Question: I have a VBA/Excel that user clicks on labels (Active X - Text Label) to perform some actions. The label property is BackStyle Transparent, but when the user click, the label keep opaque, like white or whatever the BackColor property is set.
How can I keep transparent when user click on the label?

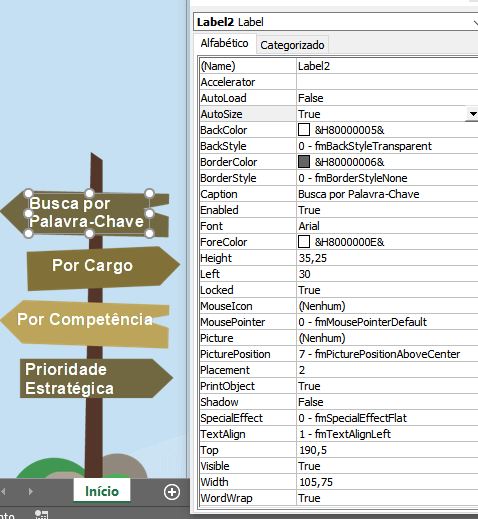
Answer: Don't use an ActiveX control for this. Any 'Shape' can be assigned to a macro, so instead of having 'Click' event handlers for ActiveX labels like so:
'''
Private Sub Label2_Click()
'do stuff
End Sub
'''
Make the handlers public, give them a meaningful name:
'''
Public Sub BuscaPorPalavraChave()
'do stuff
End Sub
'''
Replace the labels with 'TextBox' shapes - make the shape fill and border transparent, right-click the shape, and select "assign macro" - then pick 'BuscaPorPalavraChavre'. Done!

for every label. I know, painful - but worth it!
That navigation UI looks very nice BTW =)